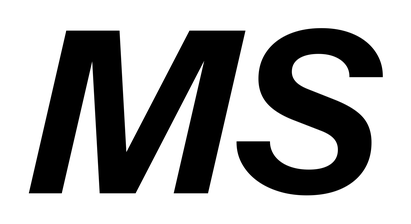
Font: InstrumentSans-Italic_Bold_Italic